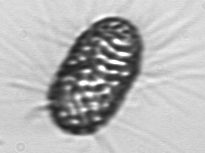
Label: Corethron_hystrix